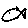
Label: fish